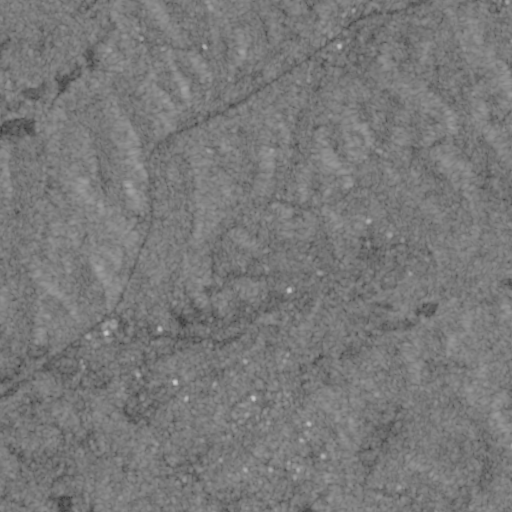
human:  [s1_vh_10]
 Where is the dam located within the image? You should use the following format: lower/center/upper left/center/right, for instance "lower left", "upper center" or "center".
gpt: The dam is located in the center of the image.
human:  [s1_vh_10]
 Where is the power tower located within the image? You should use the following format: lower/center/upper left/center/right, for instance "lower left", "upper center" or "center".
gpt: There is no power tower in the image.

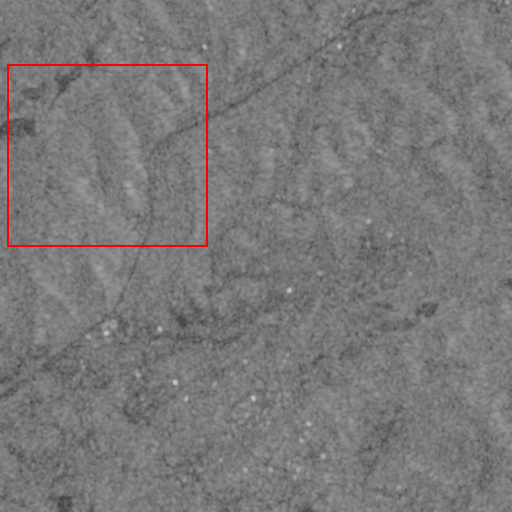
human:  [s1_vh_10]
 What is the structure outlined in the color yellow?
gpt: There is no yellow outline.
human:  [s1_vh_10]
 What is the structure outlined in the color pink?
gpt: There is no structure outlined in pink.